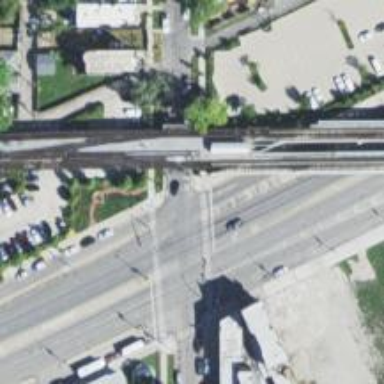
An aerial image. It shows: Bridge with electrified rails.